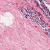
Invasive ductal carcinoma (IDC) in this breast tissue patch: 0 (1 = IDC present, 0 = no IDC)